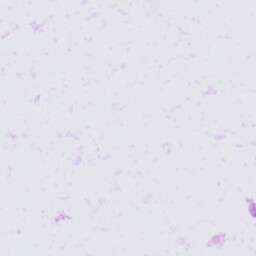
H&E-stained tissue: Skin